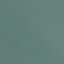
Land use / land cover: SeaLake